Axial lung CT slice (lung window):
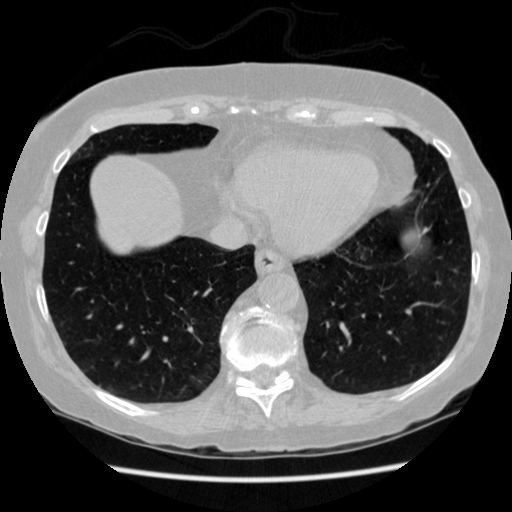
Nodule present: no